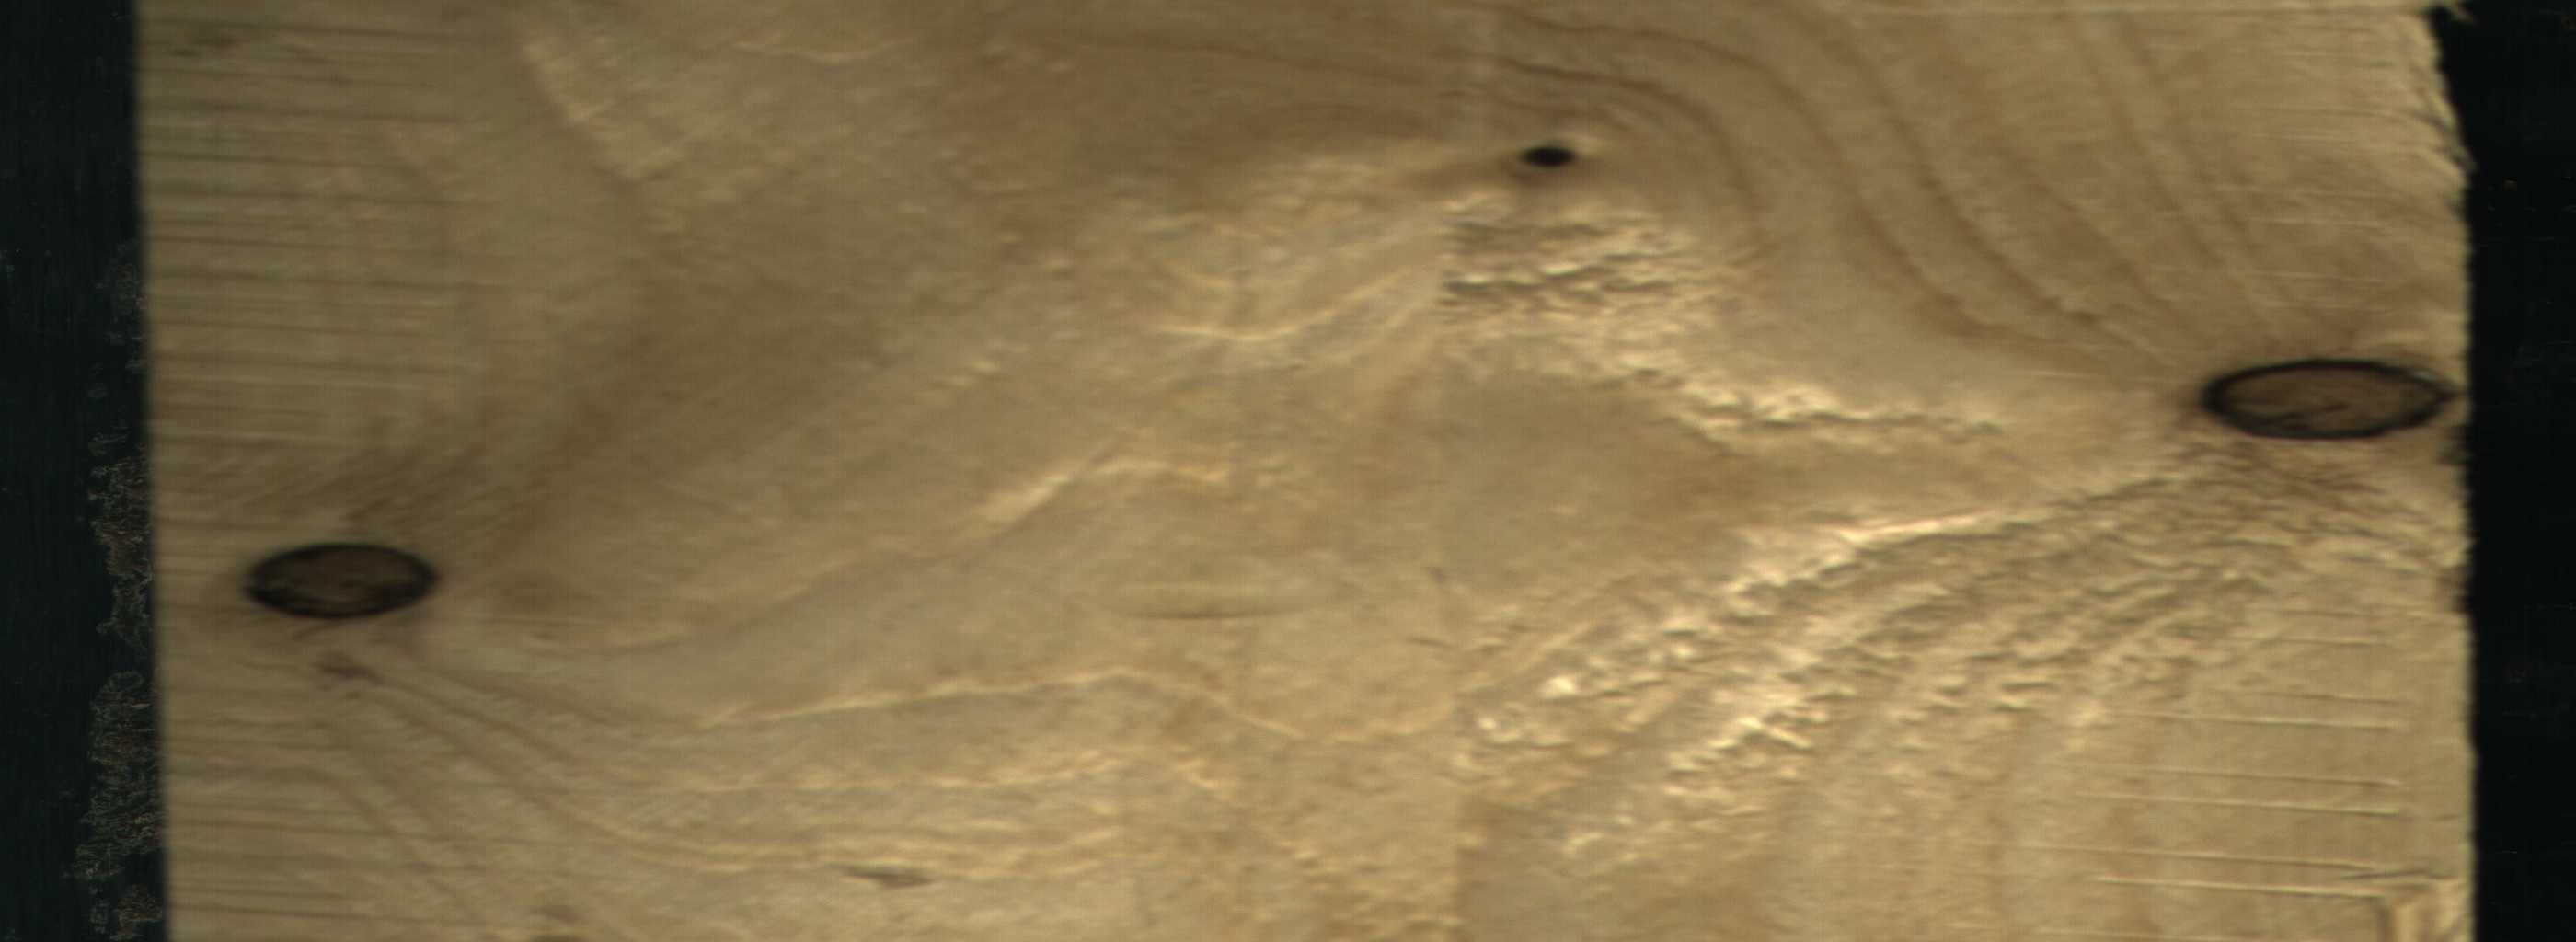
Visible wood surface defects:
Dead_Knot
Dead_Knot
Dead_Knot